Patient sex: M
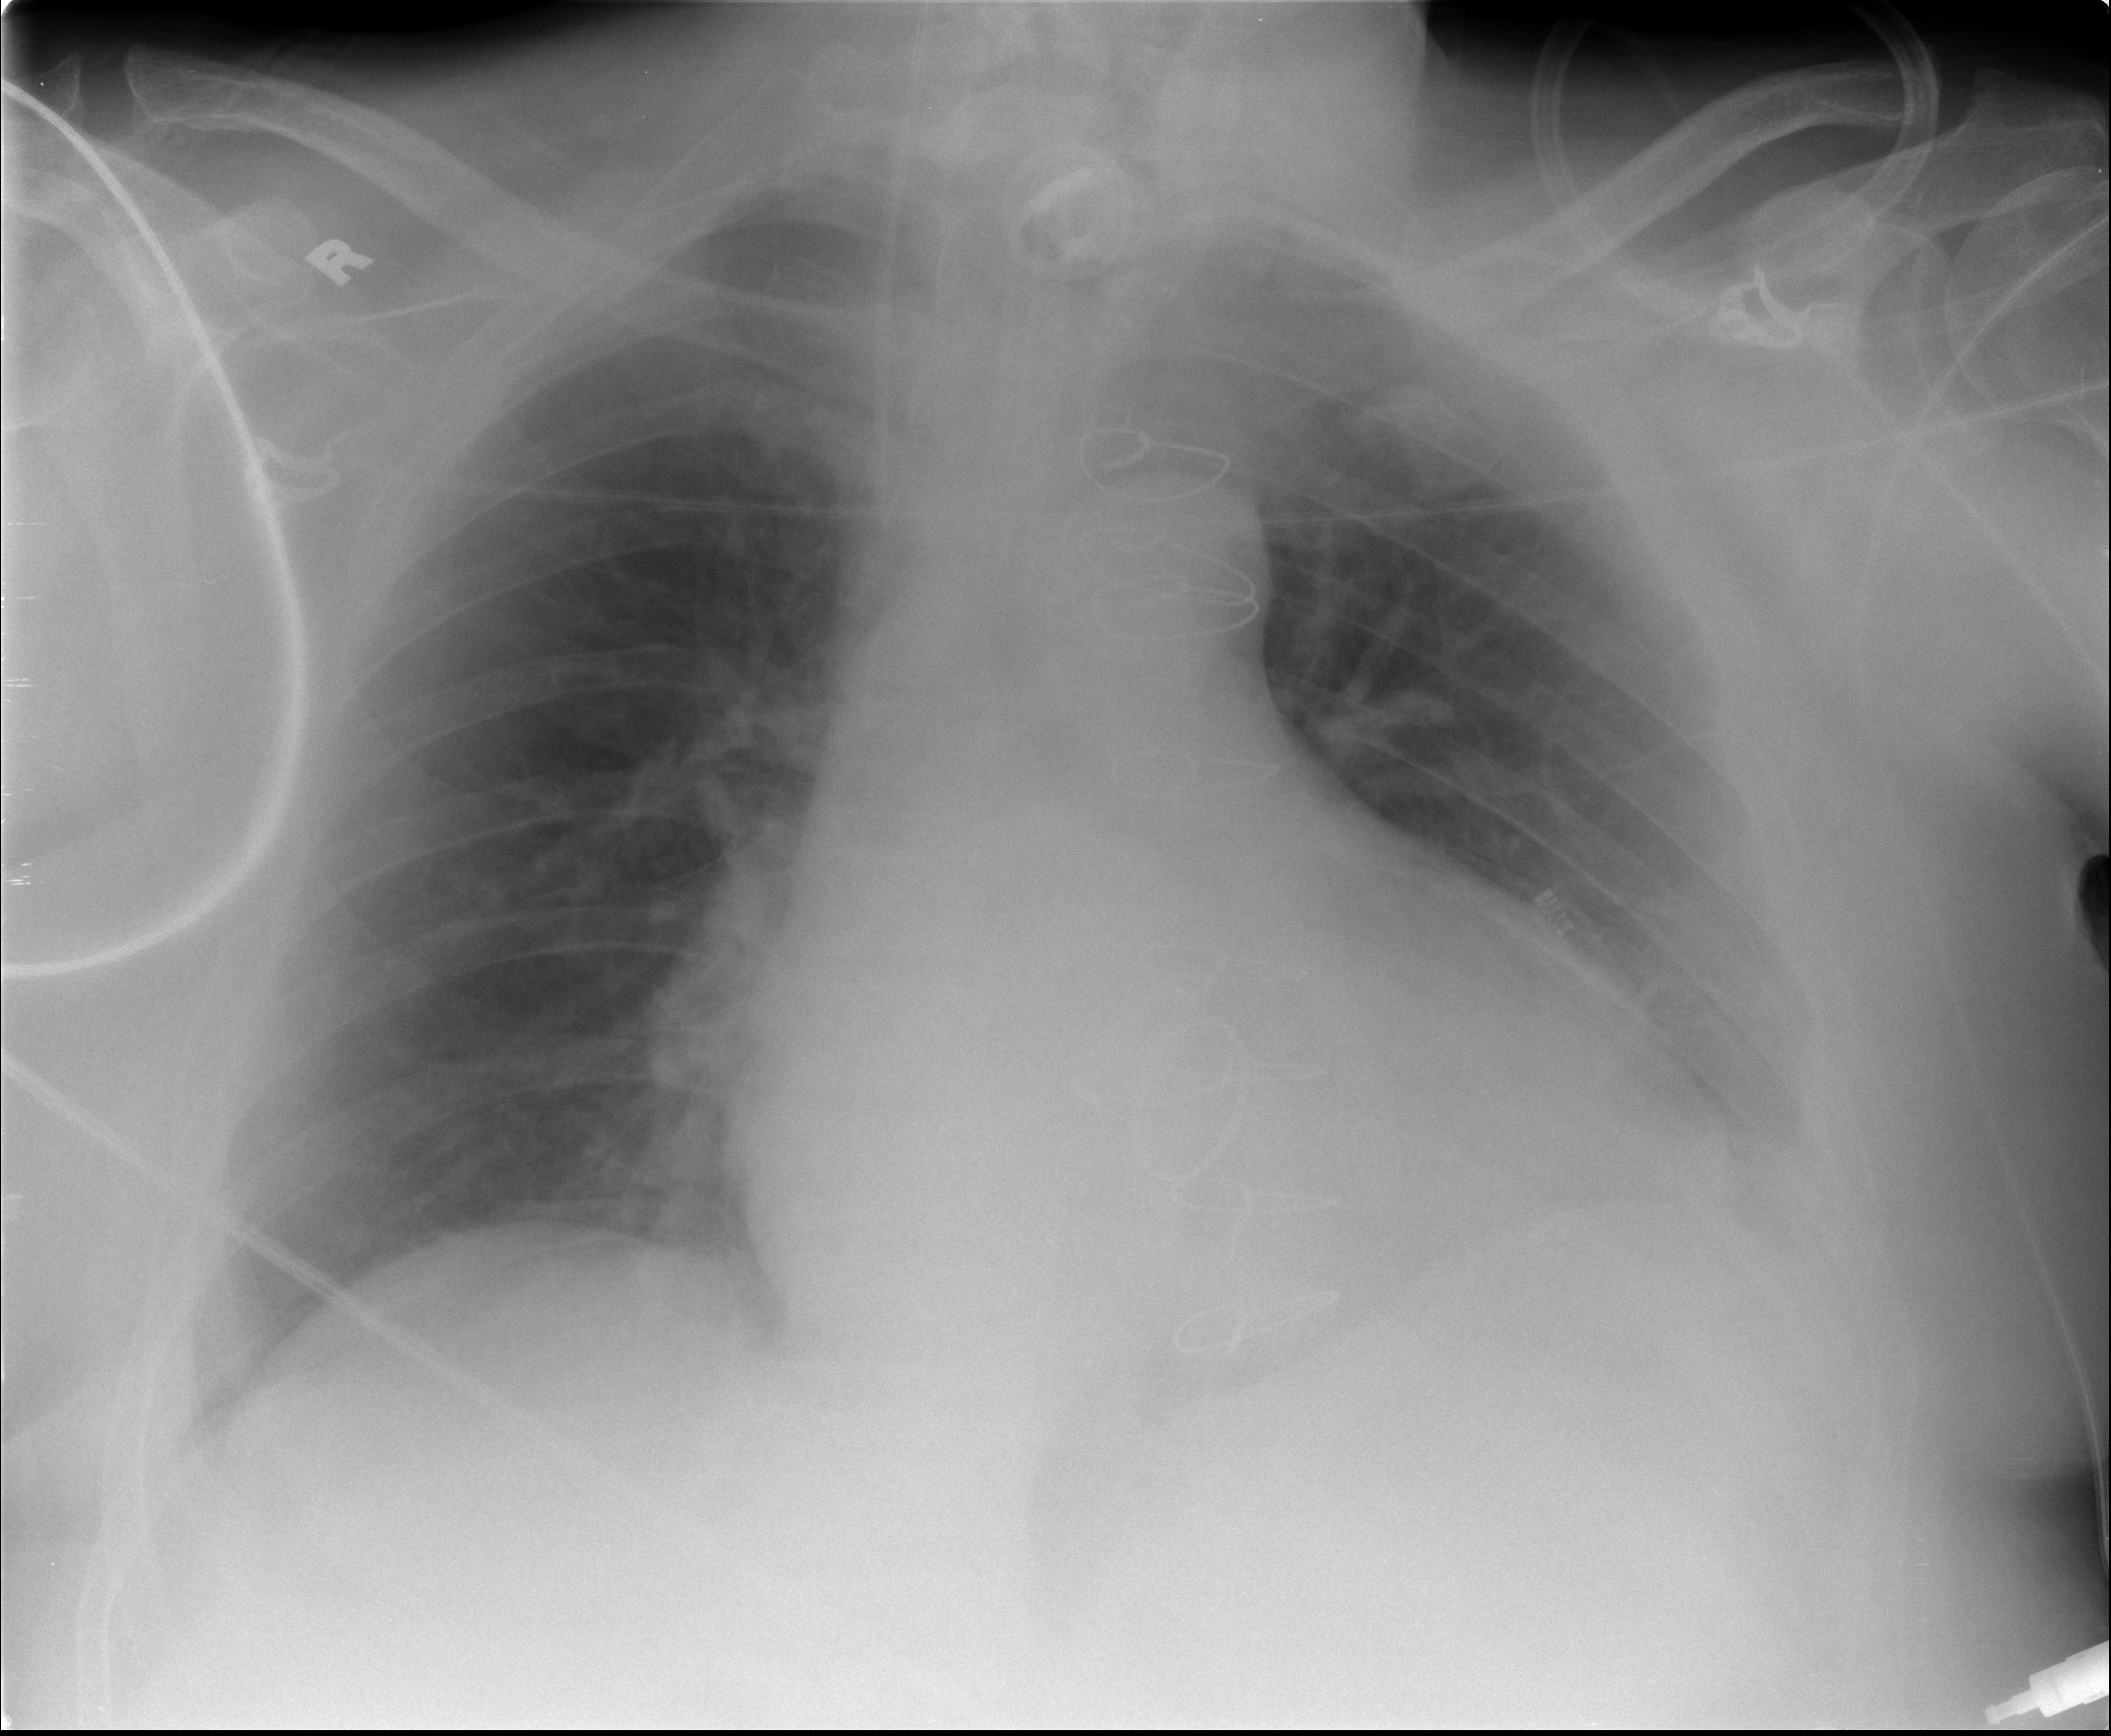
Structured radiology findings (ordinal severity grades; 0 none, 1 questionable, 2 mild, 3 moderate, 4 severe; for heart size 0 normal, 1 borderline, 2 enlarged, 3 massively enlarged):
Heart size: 2
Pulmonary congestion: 1
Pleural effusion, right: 0
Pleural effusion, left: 0
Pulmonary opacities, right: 0
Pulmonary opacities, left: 0
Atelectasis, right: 0
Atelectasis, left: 1